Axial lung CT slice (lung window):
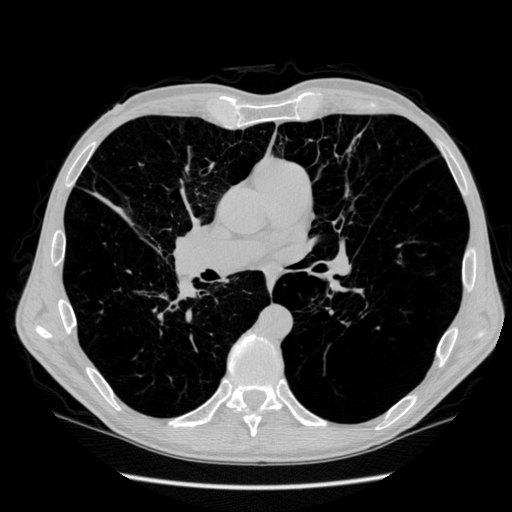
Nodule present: no